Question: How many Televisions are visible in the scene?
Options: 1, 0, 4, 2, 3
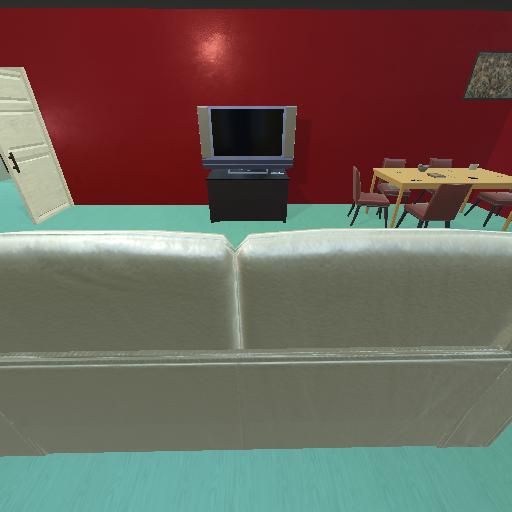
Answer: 1